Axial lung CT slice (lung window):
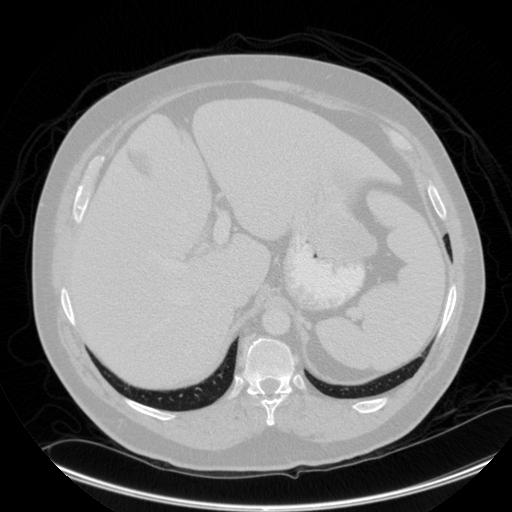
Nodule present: no